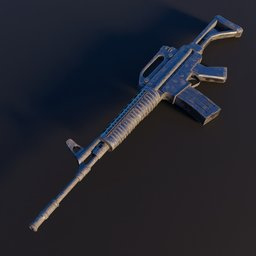
Label: tools